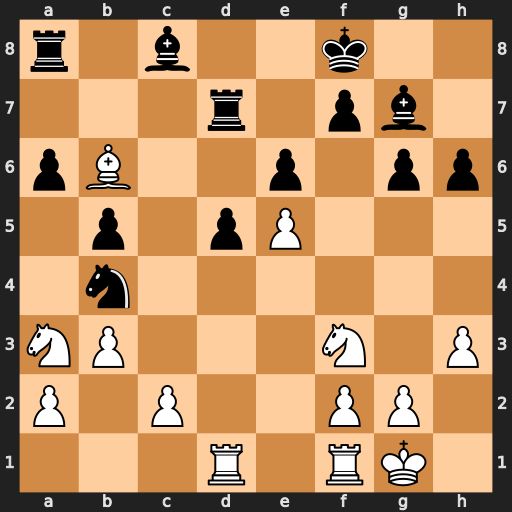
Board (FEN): r1b2k2/3r1pb1/pB2p1pp/1p1pP3/1n6/NP3N1P/P1P2PP1/3R1RK1
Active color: w
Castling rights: -
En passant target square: -
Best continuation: Bc5+ Kg8 Bxb4